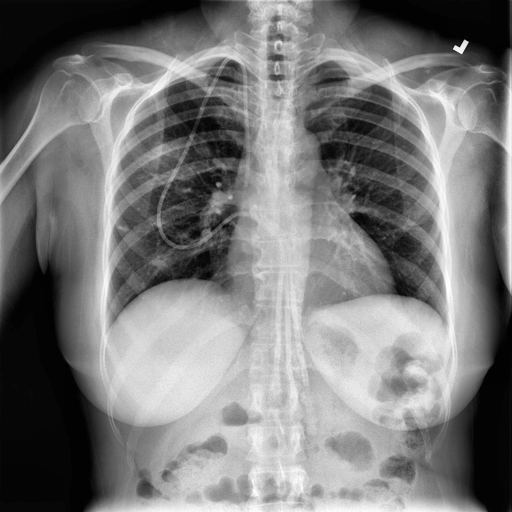
Finding: NORMAL